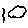
Label: cloud